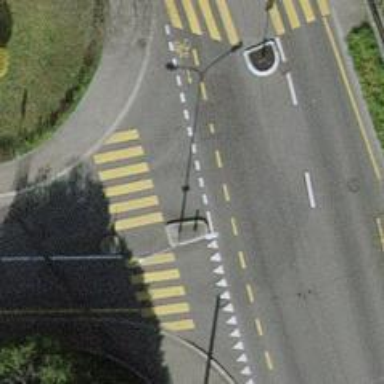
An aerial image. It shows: Uncontrolled road crossing with pedestrian island.